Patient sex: M
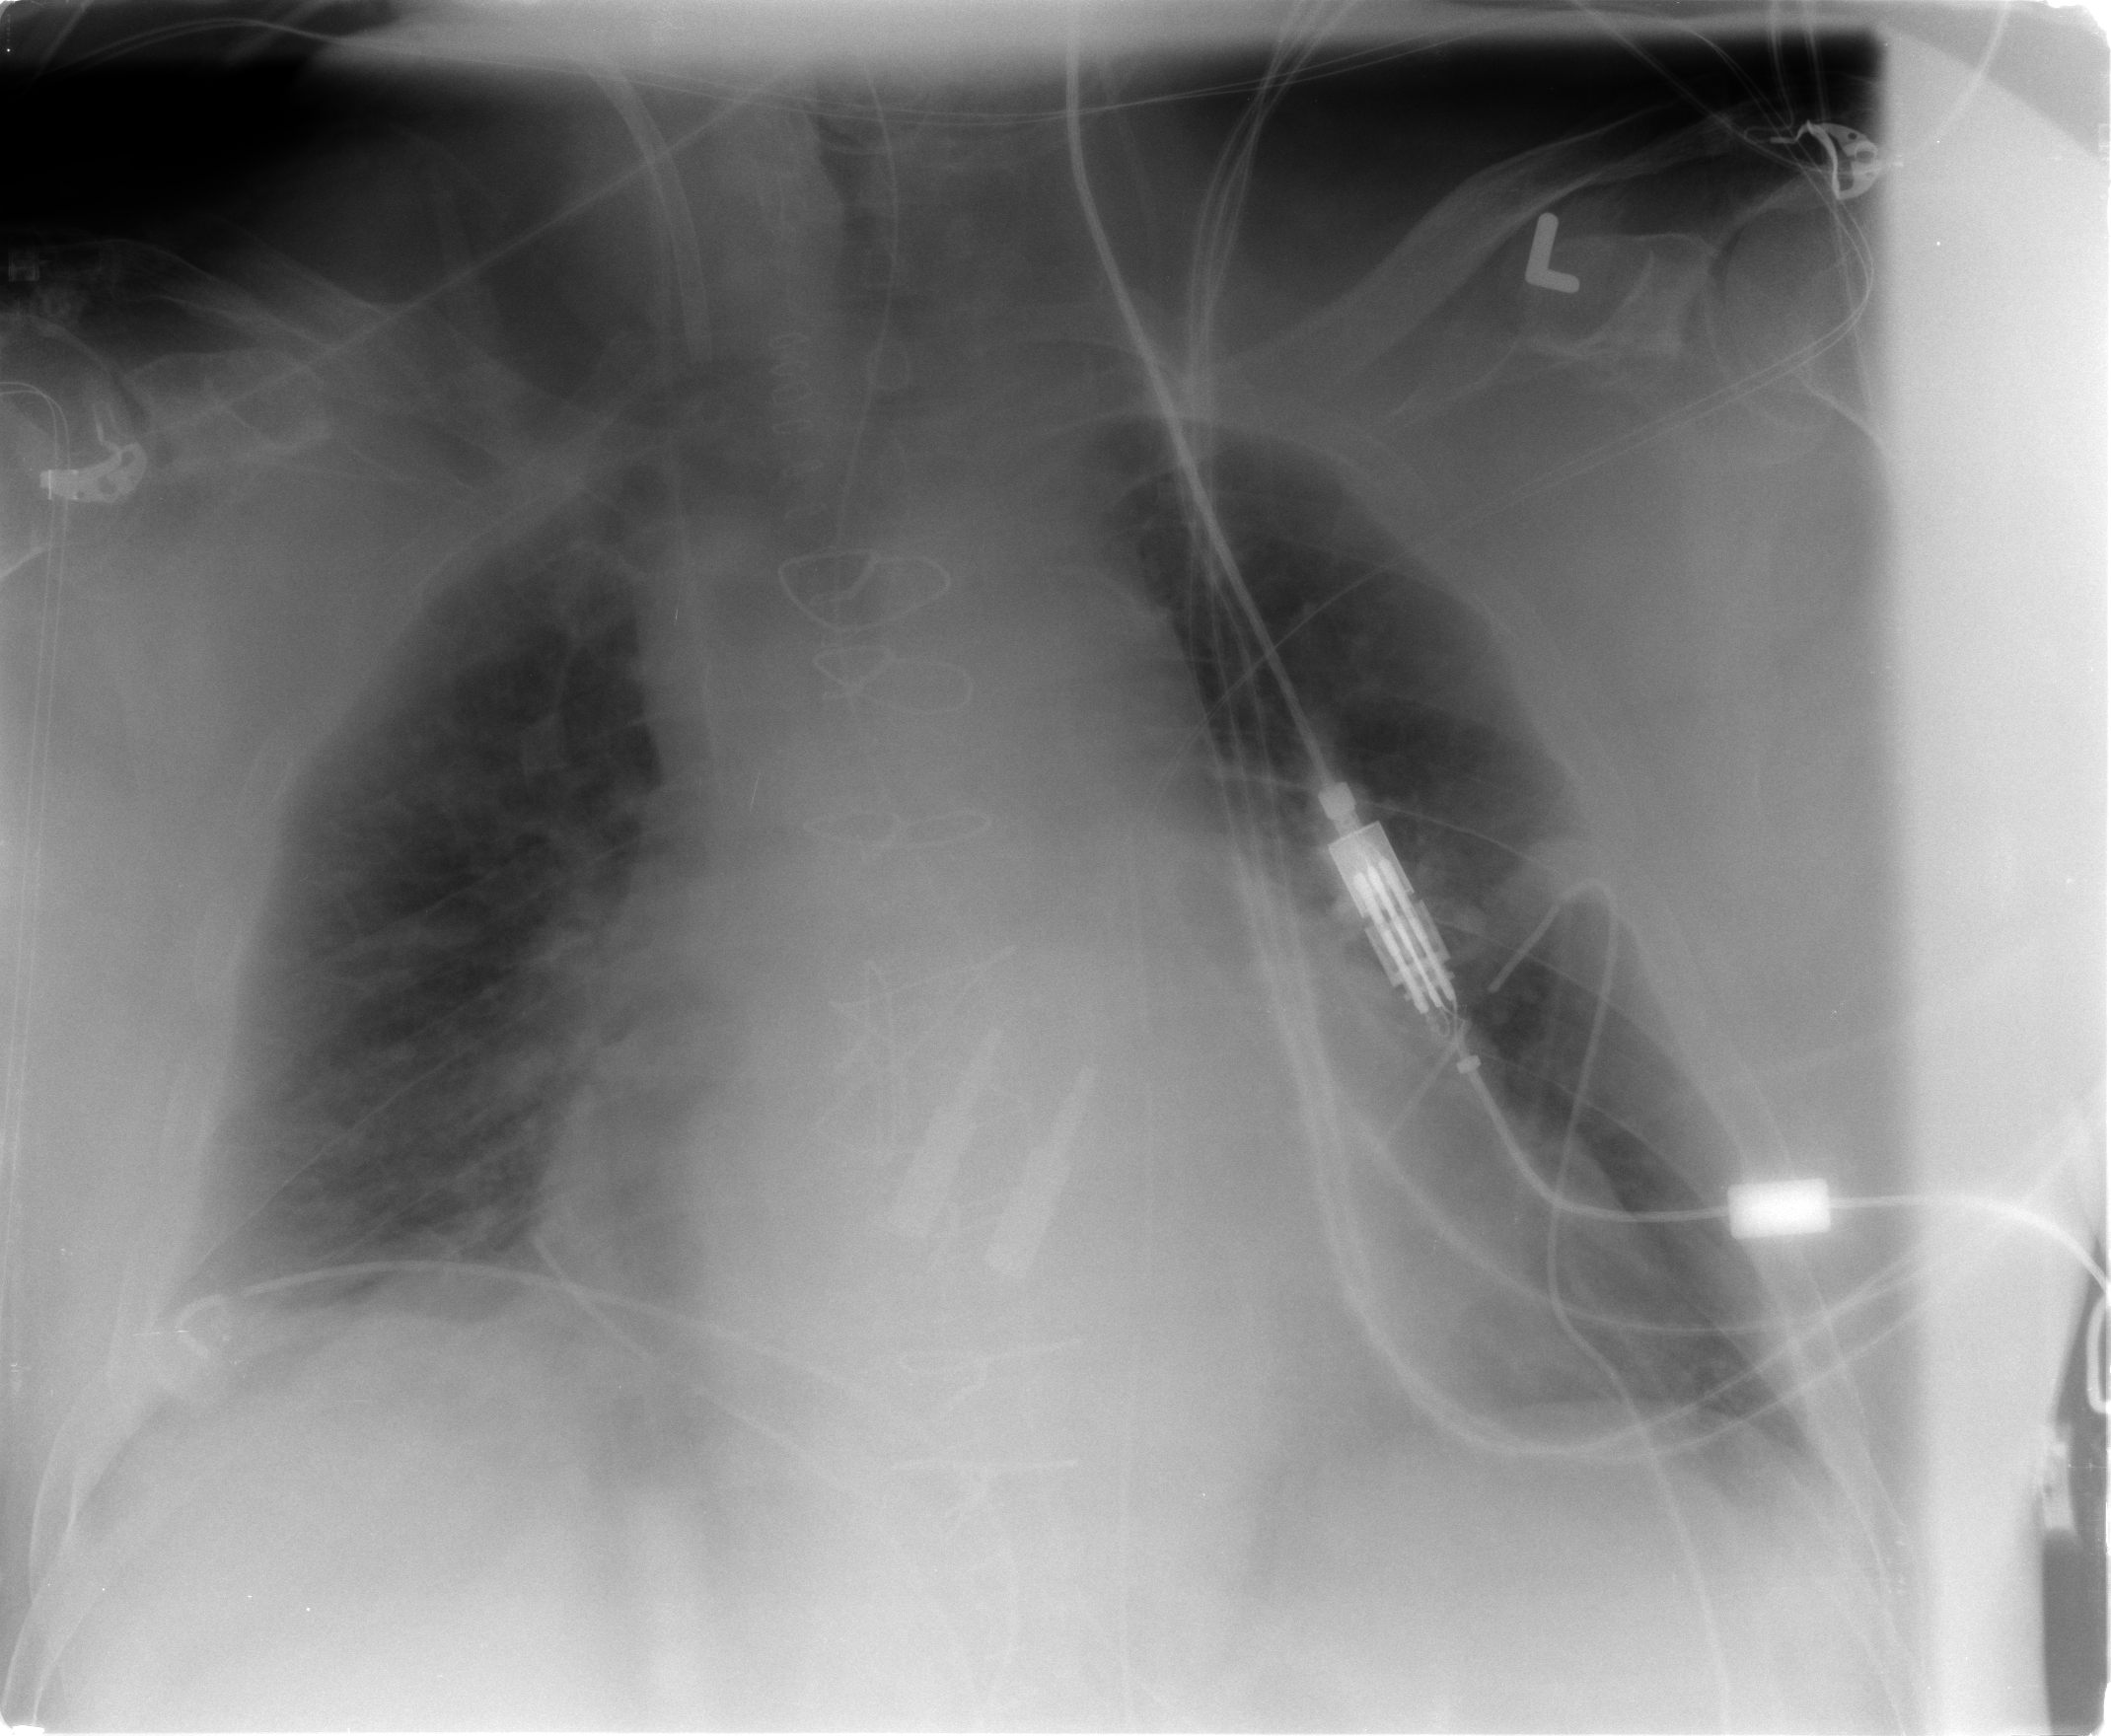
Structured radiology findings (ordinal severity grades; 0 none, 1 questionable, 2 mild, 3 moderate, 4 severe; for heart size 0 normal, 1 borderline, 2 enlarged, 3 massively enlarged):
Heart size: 2
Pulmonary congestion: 2
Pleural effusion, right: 2
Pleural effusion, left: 0
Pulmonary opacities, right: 0
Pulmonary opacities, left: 0
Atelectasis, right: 2
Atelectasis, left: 2